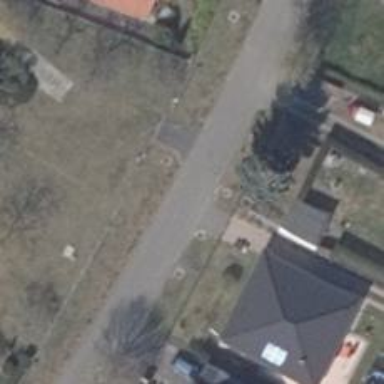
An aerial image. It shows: Asphalt road in residential area.